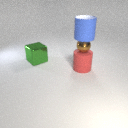
large red rubber cylinder below small brown metal sphere